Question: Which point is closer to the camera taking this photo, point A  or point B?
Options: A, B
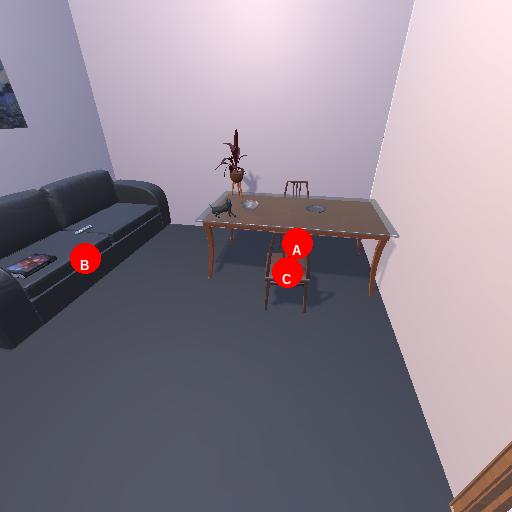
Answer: A